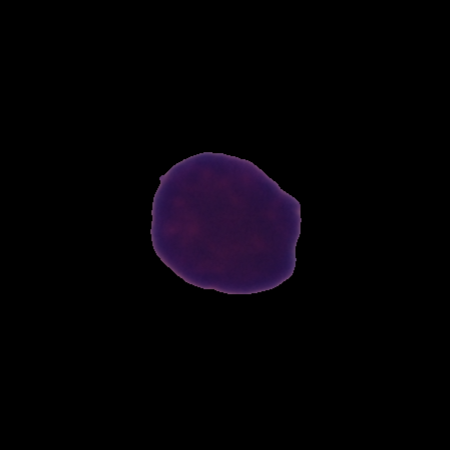
Label: healthy